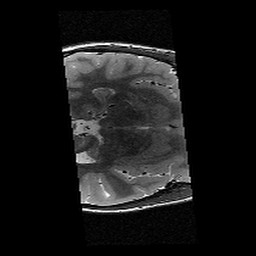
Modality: T2w
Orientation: axial
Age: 12
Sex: female
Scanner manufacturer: siemens
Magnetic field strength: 3 T
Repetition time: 9.23 s
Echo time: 0.067 s